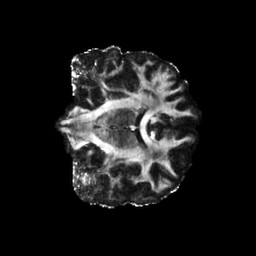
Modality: FA
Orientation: coronal
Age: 27
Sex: male
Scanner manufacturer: siemens
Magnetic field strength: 6.98 T
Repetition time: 7.08 s
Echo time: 0.0756 s